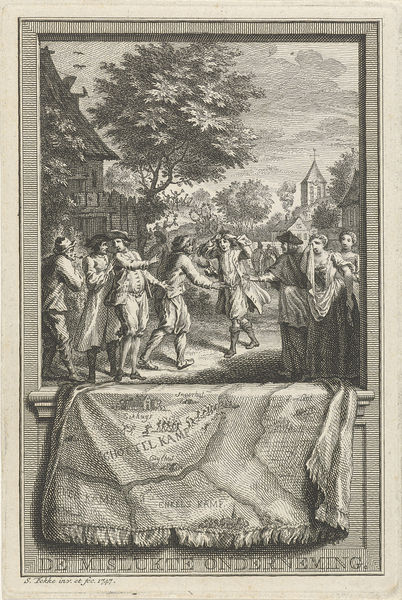
Titel: Terugkomst van het slagveld
Künstler: Simon Fokke
Standort: Amsterdam
Institution: Rijksmuseum
Schlagwörter: church, hands, hat, men, people, white, window, women, black, dress, wall, woman, rug, cloud, tree, building, house, landscape, houses, street, tower, trees, exterior, garden, drawing, black and white, hats, scene, fence, leaves, art, engraving, map, pencil, cloth, book, waistcoat, canvas, steeple, page, reunion, crying, colonial, swiss, 1800s, cry, excitement, tricorner, women crying, л, de mislukte onderneming, mislukte, onderneming